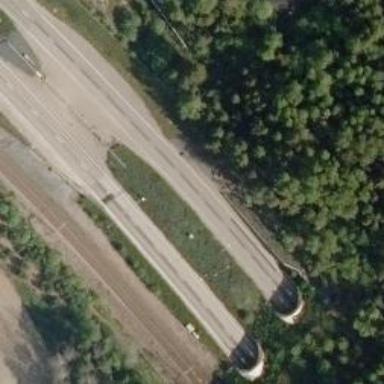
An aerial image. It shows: Asphalt road classified as trunk highway.